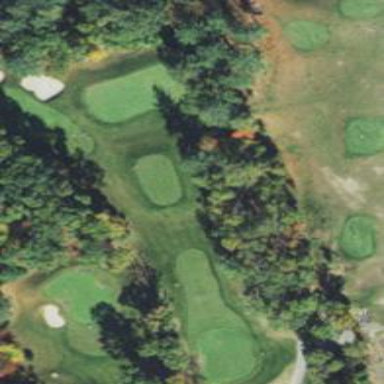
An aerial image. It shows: Pathway for golfing.